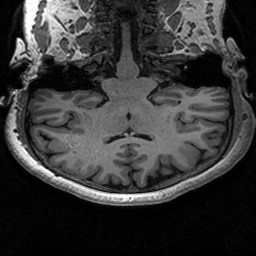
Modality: T1w
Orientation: sagittal
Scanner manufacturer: siemens
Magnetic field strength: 3 T
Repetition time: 2.53 s
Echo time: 0.00267 s